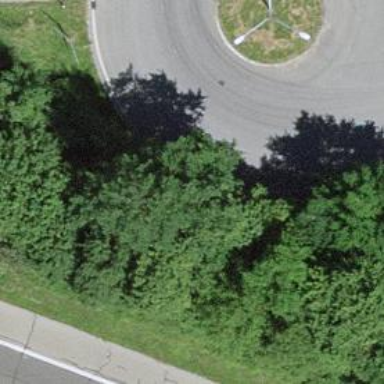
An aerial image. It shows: Unclassified road with asphalt surface leading to roundabout.